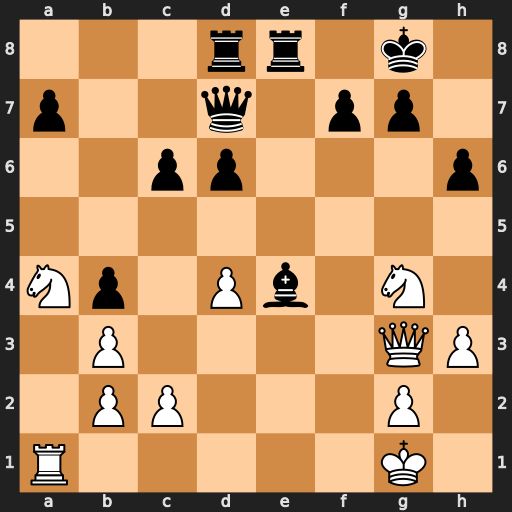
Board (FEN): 3rr1k1/p2q1pp1/2pp3p/8/Np1Pb1N1/1P4QP/1PP3P1/R5K1
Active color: w
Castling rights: -
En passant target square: -
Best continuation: Nf6+ Kh8 Nxd7